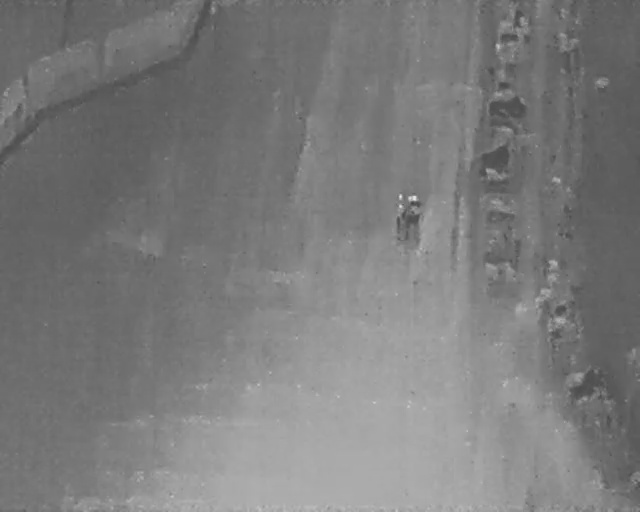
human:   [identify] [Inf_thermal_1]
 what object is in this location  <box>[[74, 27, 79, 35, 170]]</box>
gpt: <ref>1 large bicycle at the right</ref>

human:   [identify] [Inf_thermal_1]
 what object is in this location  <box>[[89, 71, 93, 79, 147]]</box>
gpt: <ref>1 large bicycle at the bottom right</ref>